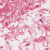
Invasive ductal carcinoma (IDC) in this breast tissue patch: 0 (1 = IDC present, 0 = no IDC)